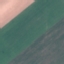
Land use / land cover: AnnualCrop